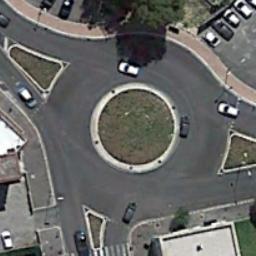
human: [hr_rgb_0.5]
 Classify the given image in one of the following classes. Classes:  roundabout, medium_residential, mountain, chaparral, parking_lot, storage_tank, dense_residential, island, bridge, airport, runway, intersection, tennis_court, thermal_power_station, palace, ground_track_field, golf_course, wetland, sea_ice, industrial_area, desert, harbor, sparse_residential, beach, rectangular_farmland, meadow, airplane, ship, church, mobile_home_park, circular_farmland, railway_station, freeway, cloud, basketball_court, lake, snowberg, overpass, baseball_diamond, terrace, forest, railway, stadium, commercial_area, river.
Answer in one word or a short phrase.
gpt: roundabout